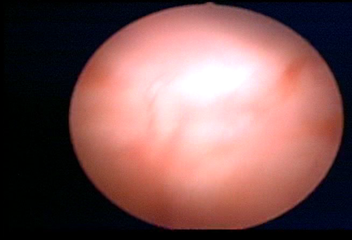
Modality: WLC
Class: Normal mucosa
Bladder cancer association: No